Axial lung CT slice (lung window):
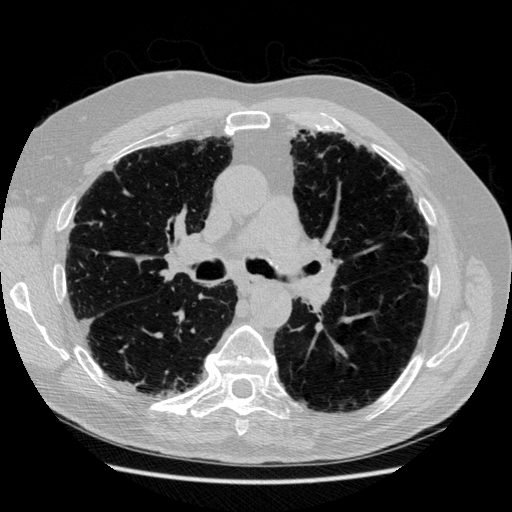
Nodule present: no